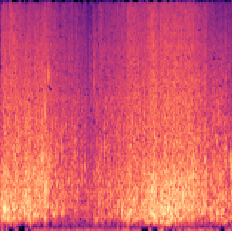
Sound class: Sea waves